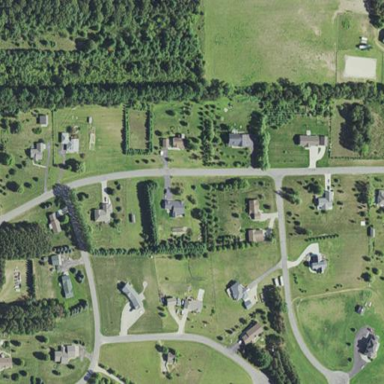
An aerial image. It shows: Rural residential area.